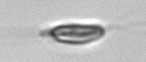
Label: Chrysochromulina